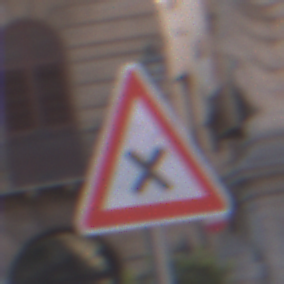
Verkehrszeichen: KreuzungOderEinmuendung
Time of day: SunriseSunset
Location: Outdoor (Urban)
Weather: PartlyCloudy
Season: NotSpecified
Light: Natural